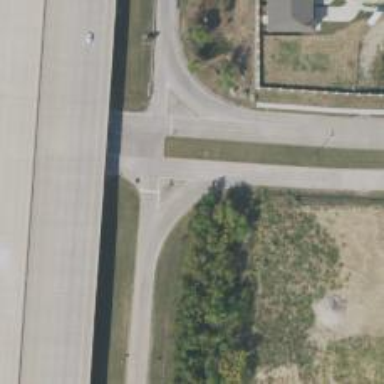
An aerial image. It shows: Asphalt road at the secondary link level.